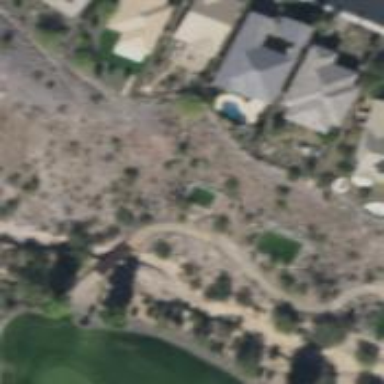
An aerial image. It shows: Path for both roads and golfers.